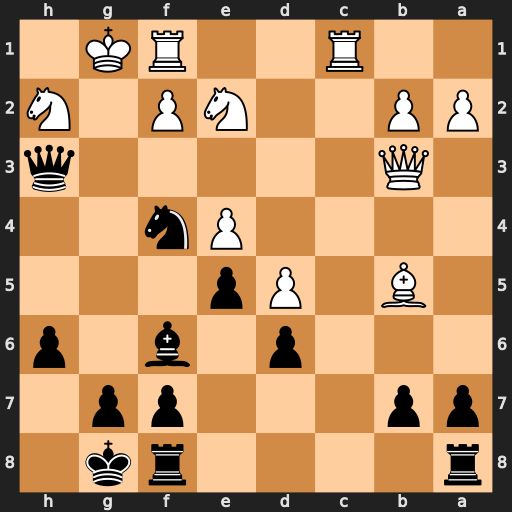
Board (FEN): r4rk1/pp3pp1/3p1b1p/1B1Pp3/4Pn2/1Q5q/PP2NP1N/2R2RK1
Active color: b
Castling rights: -
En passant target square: -
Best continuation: Qg2#